Question: I am using a Macbook Pro, running OS X Yosemite 10.10.4, and was going through the exercises in Learn Python the Hard Way. I'm running these on iPython notebooks, and their config is as below:
> Python 2.7.10 |Anaconda 2.2.0 (x86_64)| (default, May 28 2015,
17:04:42) [GCC 4.2.1 (Apple Inc. build 5577)]
On Ex13, listed on <URL>
I typed and/or copied the exact code on the site but got an error.
'''
from sys import argv
script, first, second, third = argv
print "The script is called:", script
print "Your first variable is:", first
print "Your second variable is:", second
print "Your third variable is:", third
'''
On running the above code, the error message I receive is this:
> ValueError Traceback (most recent call
last) in ()
----> 1 script, first, second, third = argvValueError: too many values to unpack
I tried running the code line by line, and found that the problem is when I'm assigning more than one value to argv. For example, the code below executes fully.
'''
from sys import argv
script = argv
print "The script is called:", script
'''
The output for the above code is:
> The script is called:
['/Users/myusername/anaconda/lib/python2.7/site-packages/IPython/kernel/.py',
'-f',
'/Users/myusername/.ipython/profile_default/security/kernel-261810c2-9f04-44d4-95f7-411e0db361ff.json',
'--profile-dir', '/Users/myusername/.ipython/profile_default']
What could be the possible reasons for this, and how could I go about rectifying it?
Update:
I tried running this via terminal as suggested, and this was the response I received.

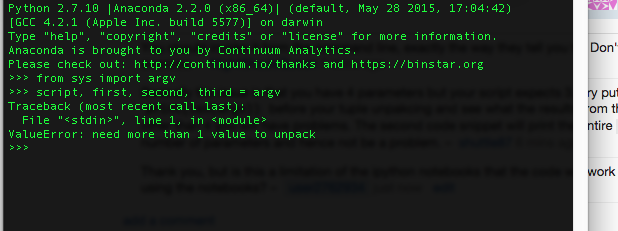
Answer: Its as the error suggests - 'ValueError: too many values to unpack' . There are too many values on the right side, but not enough names/variables on the left side to accept them all.
In your case , your 'argv' has 5 elements , but you are trying to store them in 4 elements. I am guessing this is something related to ipython-notebook.
You should invoke your script from command line (terminal) (just as the exercise tells you to) -
'''
python <file> <args>
'''